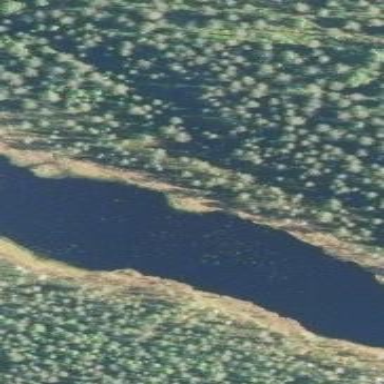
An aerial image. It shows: Serene lake.